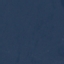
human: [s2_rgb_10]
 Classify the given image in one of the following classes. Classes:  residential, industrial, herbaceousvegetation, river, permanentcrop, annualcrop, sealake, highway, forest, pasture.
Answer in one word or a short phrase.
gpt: SeaLake